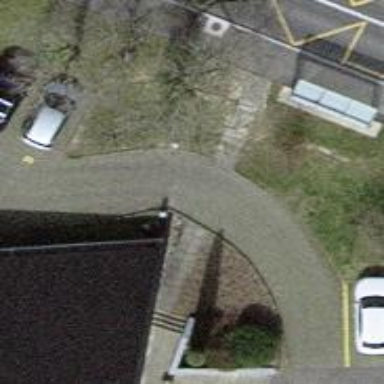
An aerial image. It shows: Parking aisle designated as service road.